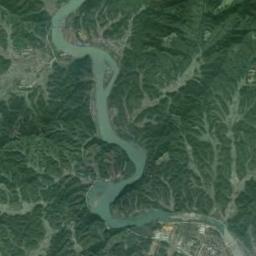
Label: river